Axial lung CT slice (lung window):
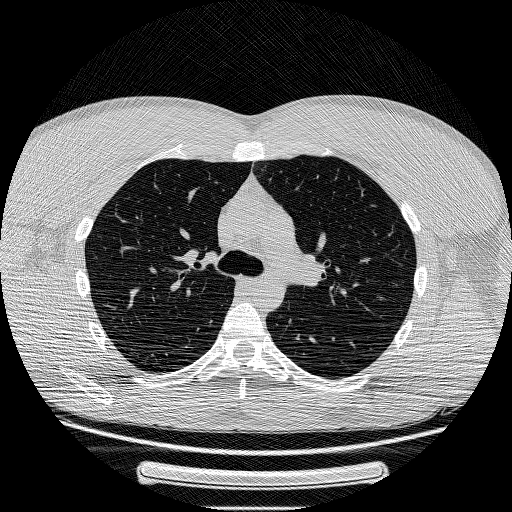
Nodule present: no